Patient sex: M
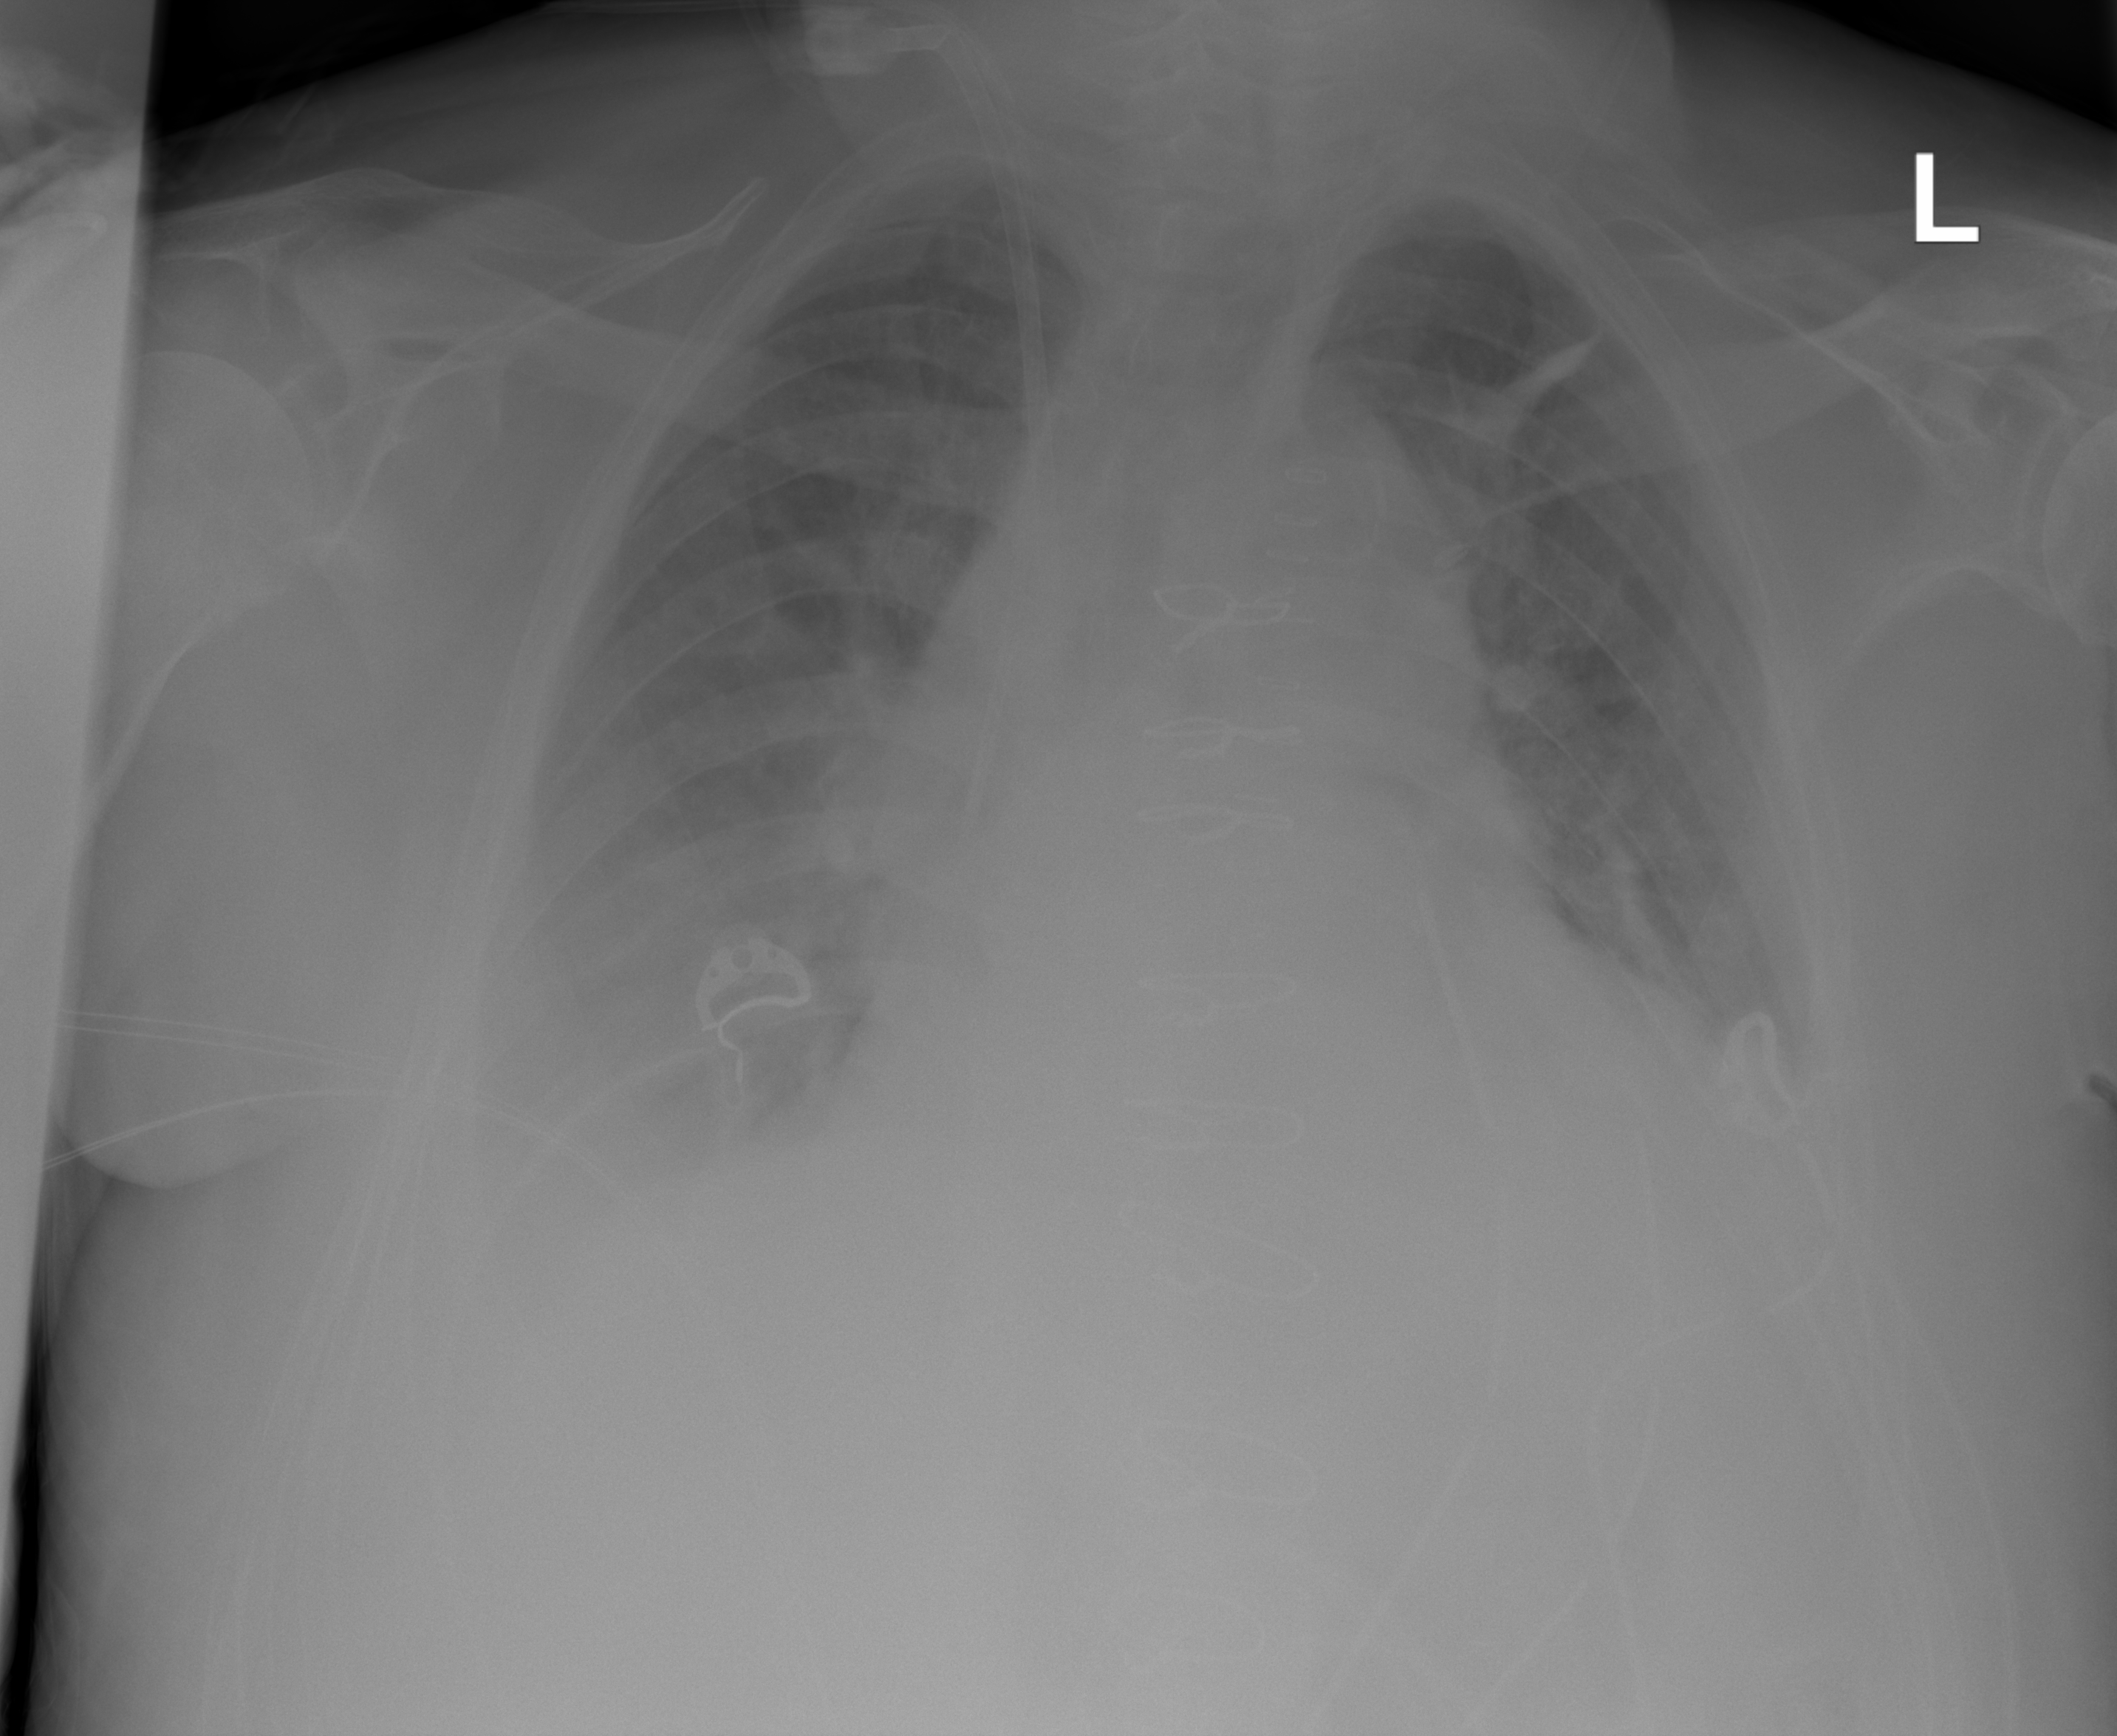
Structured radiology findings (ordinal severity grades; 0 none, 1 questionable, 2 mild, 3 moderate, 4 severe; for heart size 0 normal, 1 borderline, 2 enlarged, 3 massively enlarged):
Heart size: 2
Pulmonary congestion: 2
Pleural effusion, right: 3
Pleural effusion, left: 3
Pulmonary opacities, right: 2
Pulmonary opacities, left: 2
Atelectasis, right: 2
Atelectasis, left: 2